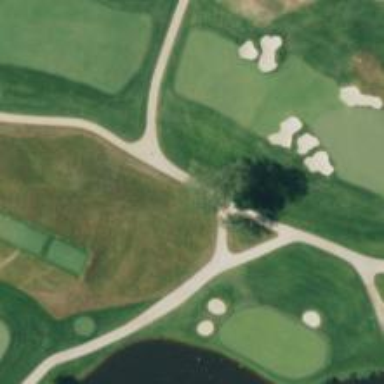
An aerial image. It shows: Service road designated as golf cart path.